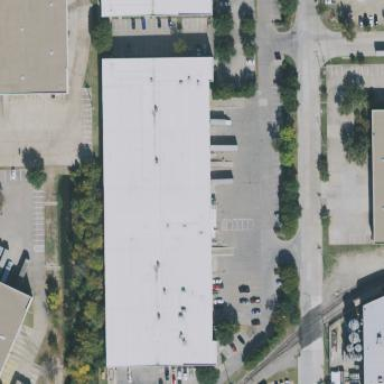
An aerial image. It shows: Warehouse building.